Field crop: maize
Growth stage: 2
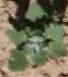
Species: chenopodium